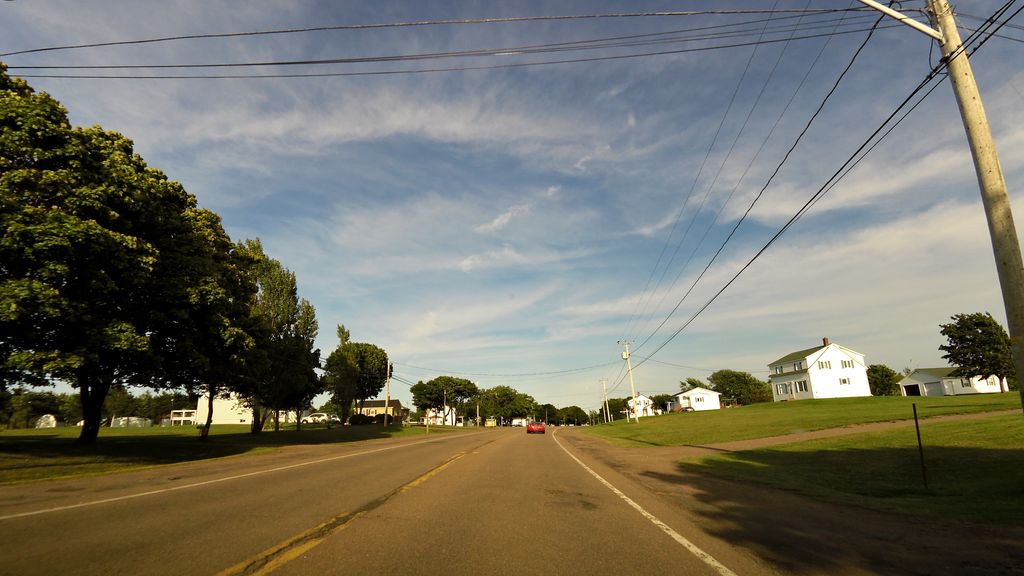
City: charlottetown